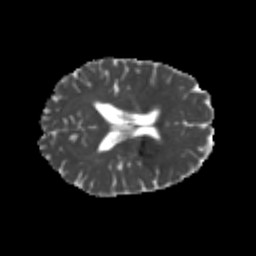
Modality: MD
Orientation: axial
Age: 24
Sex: female
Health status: healthy
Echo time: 0.074 s